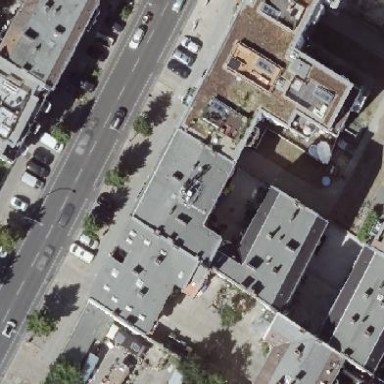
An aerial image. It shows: Residential building.